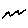
Label: zigzag